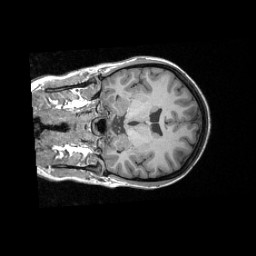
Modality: T1w
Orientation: coronal
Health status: healthy
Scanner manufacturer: siemens
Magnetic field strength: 3 T
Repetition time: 2.3 s
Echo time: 0.00287 s